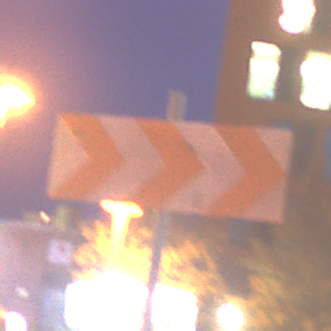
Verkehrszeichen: RichtungstafelnInKurvenGrossLinks
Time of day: Night
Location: Outdoor (Urban)
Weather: PartlyCloudy
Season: NotSpecified
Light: Artificial